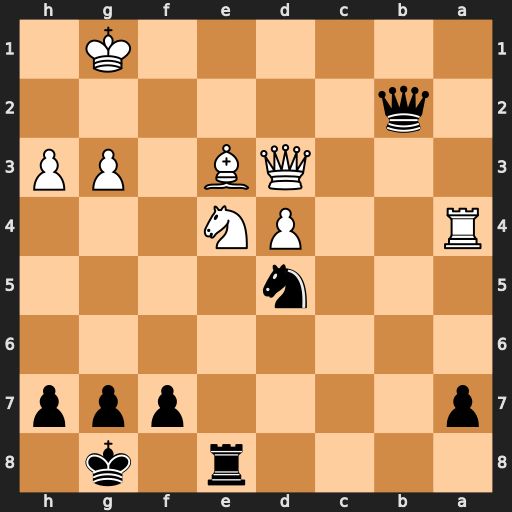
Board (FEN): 4r1k1/p4ppp/8/3n4/R2PN3/3QB1PP/1q6/6K1
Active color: b
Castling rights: -
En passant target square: -
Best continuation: Nxe3 Qxe3 Qb1+